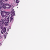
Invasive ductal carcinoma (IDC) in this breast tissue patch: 1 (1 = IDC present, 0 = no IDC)